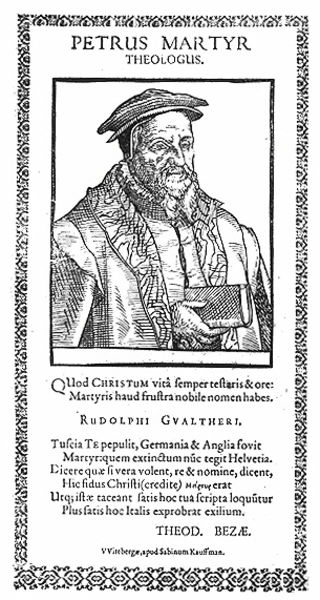
Titel: Bildnis des Peter Martyr
Künstler: Sabine Kauffmann
Institution: (Seriendruck)
Schlagwörter: hand, mann, umhang, weiß, grau, hut, mund, nase, schwarz, zeichnung, blick, muster, ornament, bart, hemd, kappe, mütze, bibel, gesicht, kragen, mensch, rahmen, vollbart, bild, bildnis, herr, portrait, porträt, auge, haare, mantel, borte, lippen, renaissance, holzschnitt, schrift, grafik, graphik, rand, inschrift, verzierung, revers, name, alter, buch, druck, radierung, stich, schwarzweiß, text, buchstaben, steckbrief, überschrift, buchdruck, buchseite, karte, schreiben, mittelalter, märtyrer, kupferstich, petrus, flugblatt, handzettel, rudolf, latein, lateinisch, frontispiz, theologe, rudolph, theologie, ptofil, theologus, bildnsi, buchdruck druck, martyr, petrus martyr, mptze, mertyrer, gualtheri, inforamtion, rufolpg, gwaltheri